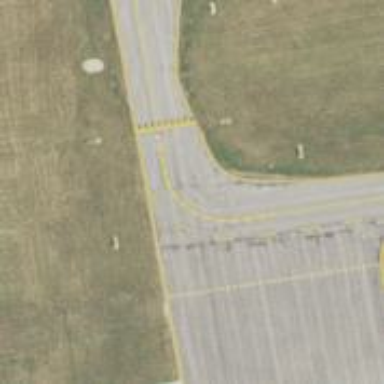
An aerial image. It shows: Image of taxiway at airport.